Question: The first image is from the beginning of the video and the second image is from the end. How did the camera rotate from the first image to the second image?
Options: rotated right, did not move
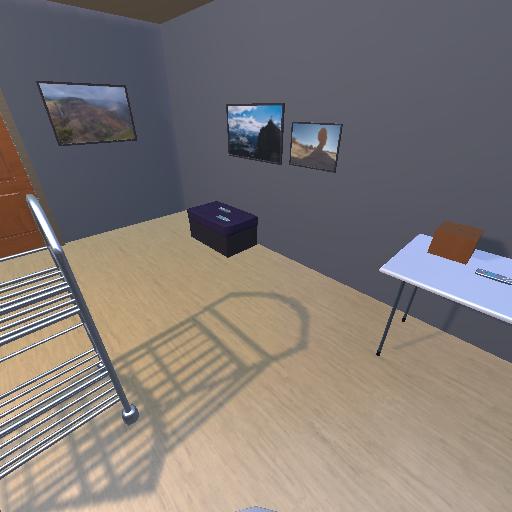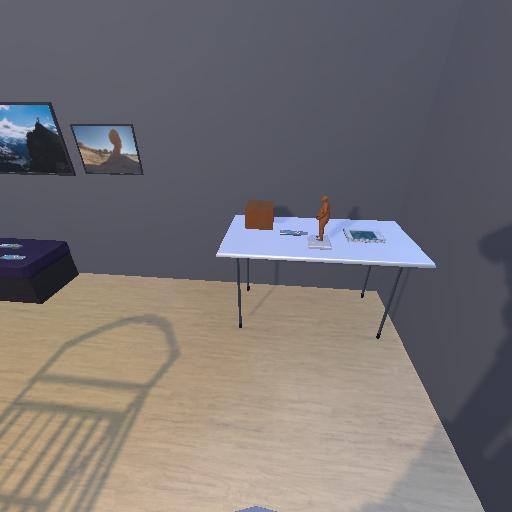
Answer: rotated right